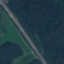
Label: Highway